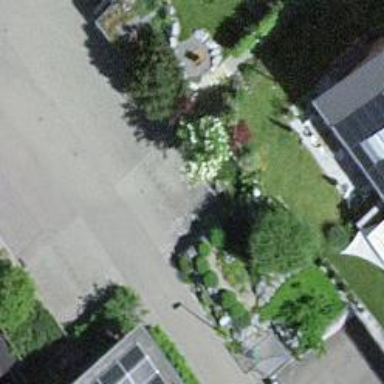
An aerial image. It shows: Paved footway.